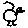
Label: bird